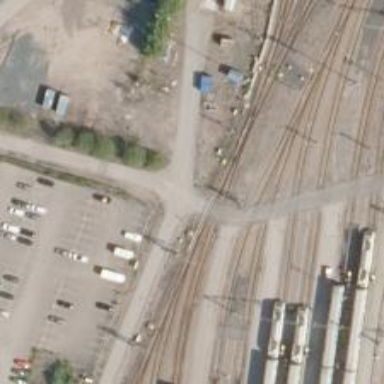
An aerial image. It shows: Railway level crossing.